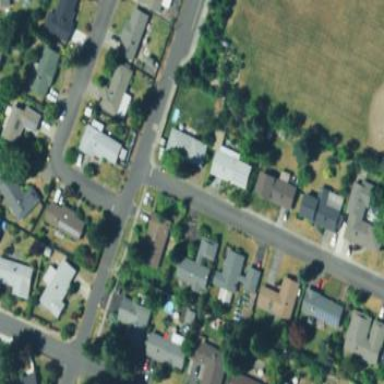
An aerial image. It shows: Residential area in rural setting.